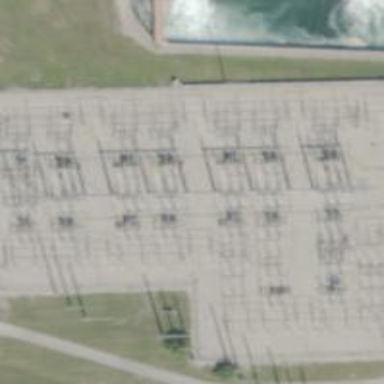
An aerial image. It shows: Switch for power supply.